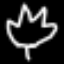
Label: leaf